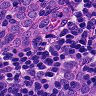
Metastatic tissue present: yes